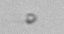
Label: nanoplankton_mix